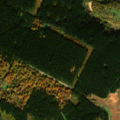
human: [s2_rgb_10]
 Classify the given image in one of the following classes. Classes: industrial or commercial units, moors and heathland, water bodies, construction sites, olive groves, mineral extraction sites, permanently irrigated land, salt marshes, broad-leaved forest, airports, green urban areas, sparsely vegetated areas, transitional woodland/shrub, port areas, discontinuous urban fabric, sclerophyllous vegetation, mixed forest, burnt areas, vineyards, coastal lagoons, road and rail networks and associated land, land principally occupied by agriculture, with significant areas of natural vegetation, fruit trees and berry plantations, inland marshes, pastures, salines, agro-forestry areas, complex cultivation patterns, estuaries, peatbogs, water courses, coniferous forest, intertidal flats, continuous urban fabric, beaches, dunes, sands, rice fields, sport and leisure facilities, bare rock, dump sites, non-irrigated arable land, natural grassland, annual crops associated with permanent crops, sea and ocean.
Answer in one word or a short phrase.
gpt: coniferous forest, mixed forest, moors and heathland